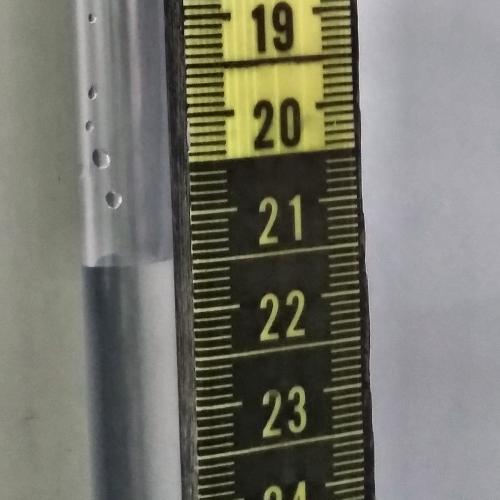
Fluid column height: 21.5 cm